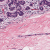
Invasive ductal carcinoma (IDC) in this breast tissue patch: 0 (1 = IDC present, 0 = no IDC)